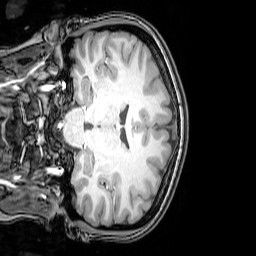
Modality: T1w
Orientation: coronal
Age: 24
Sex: female
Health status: healthy
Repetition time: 0.081 s
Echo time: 0.037 s